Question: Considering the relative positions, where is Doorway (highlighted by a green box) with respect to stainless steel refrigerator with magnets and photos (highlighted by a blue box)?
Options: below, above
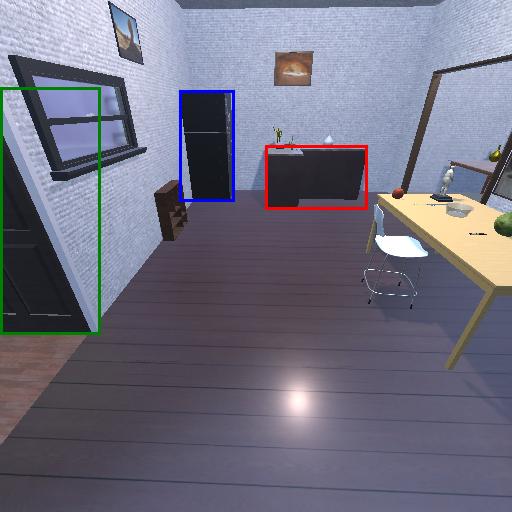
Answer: below